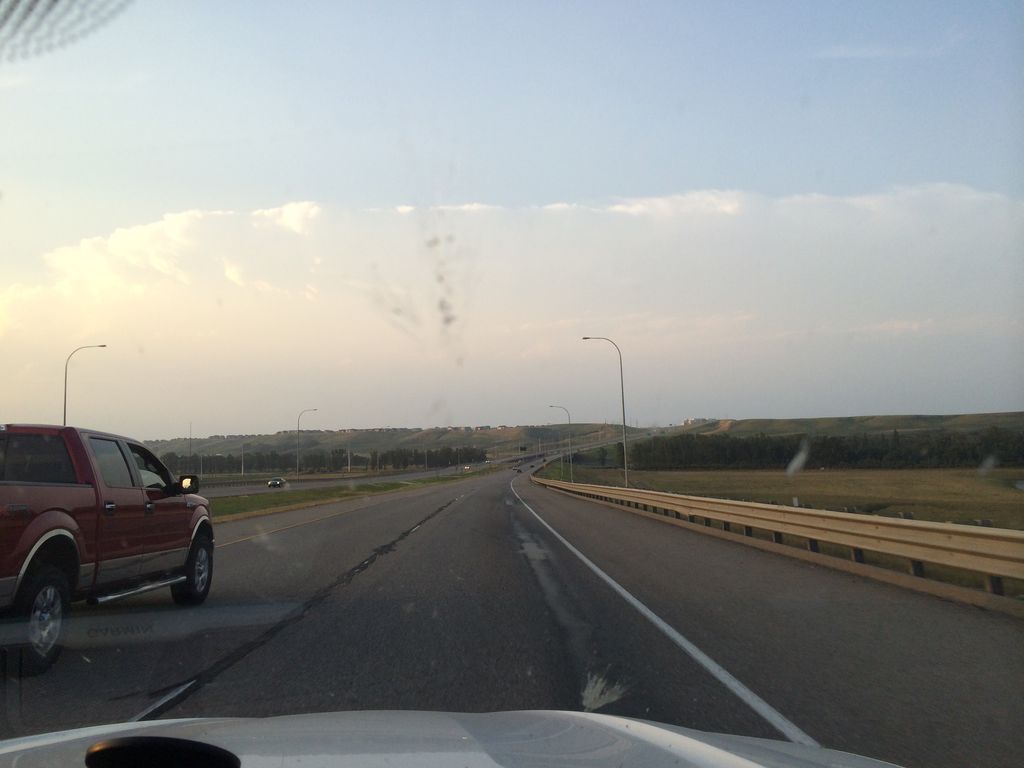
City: calgary